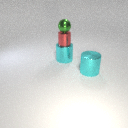
large cyan metal cylinder below small green metal sphere